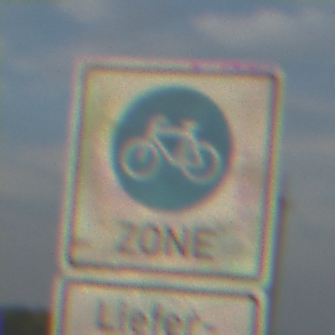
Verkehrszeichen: BeginnFahrradzone
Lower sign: BesondereFahrzeugeUndTransportgueter5
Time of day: SunriseSunset
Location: Outdoor (Nature)
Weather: PartlyCloudy
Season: NotSpecified
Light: Natural